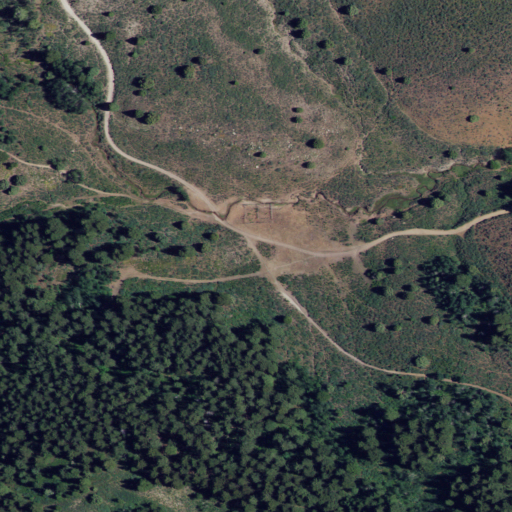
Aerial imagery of depression(s) in Idaho named Clifton Basin containing shrub and evergreen forest